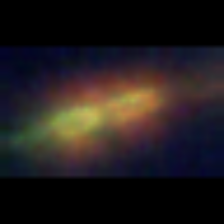
Taxon: Pennate
Group: Diatoms